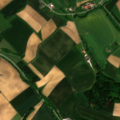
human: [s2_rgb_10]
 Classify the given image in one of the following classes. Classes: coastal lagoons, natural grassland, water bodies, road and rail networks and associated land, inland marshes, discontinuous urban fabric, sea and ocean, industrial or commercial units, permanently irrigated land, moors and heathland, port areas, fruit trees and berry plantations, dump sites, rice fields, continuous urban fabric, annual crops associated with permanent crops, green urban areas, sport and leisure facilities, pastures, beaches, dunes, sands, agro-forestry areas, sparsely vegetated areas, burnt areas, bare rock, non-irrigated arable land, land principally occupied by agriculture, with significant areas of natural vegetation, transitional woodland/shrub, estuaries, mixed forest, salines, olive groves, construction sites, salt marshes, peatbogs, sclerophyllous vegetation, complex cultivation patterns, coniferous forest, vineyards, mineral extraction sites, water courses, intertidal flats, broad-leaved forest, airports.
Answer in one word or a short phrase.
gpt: non-irrigated arable land, complex cultivation patterns, land principally occupied by agriculture, with significant areas of natural vegetation